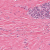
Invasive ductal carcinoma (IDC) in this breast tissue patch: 0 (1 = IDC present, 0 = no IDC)